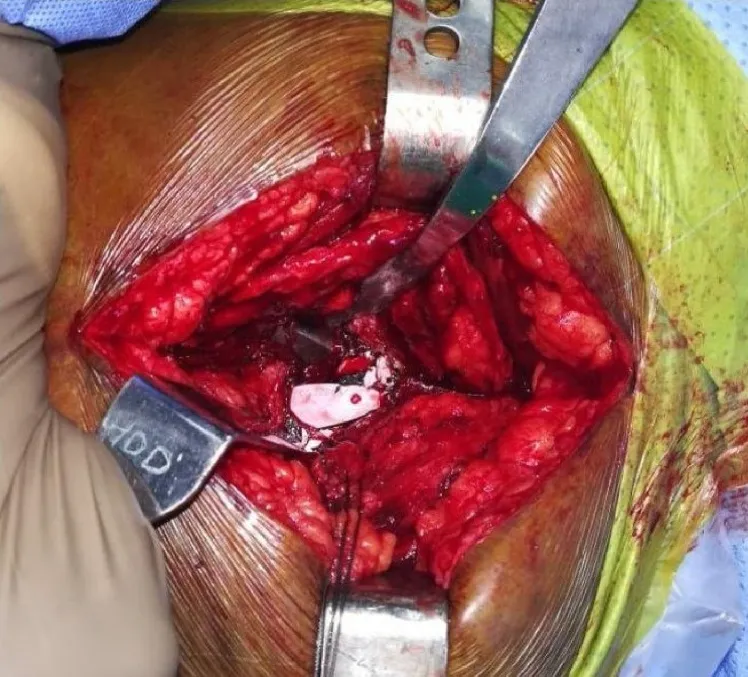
Intraoperative photographs shows Fractured Ceramic liner.
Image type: medical_photograph (other_medical_photograph)